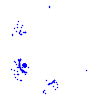
Particle: electron